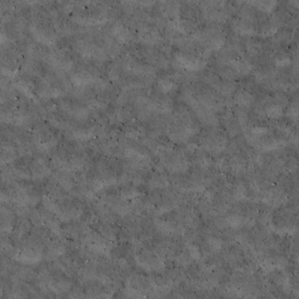
Label: non_frost